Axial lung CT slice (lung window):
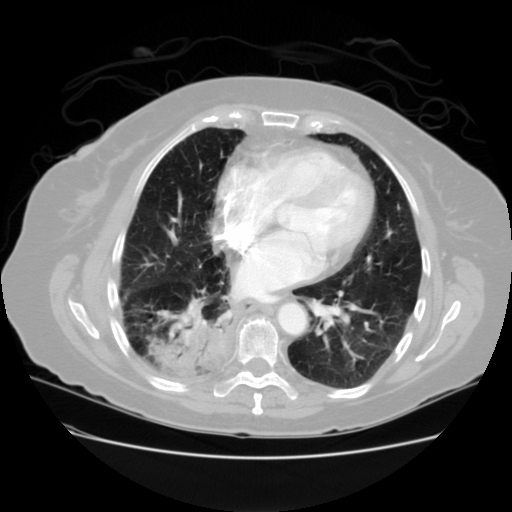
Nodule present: no